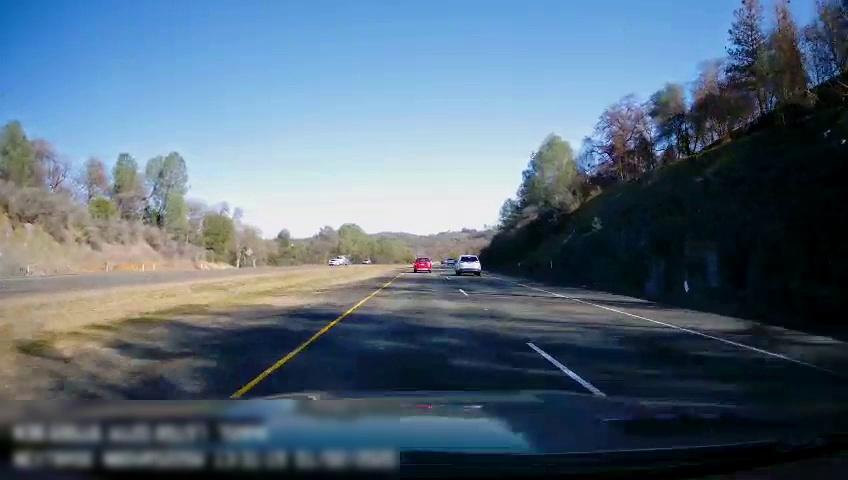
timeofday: Day
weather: Sunny
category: Drivable Space
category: Drivable Space
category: Vehicles | SUV
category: Vehicles | Car
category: Vehicles | SUV
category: Vehicles | SUV
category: Lanes | Current Lane
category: Lanes | Current Lane
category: Lanes | Alternate Lane